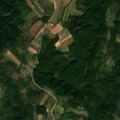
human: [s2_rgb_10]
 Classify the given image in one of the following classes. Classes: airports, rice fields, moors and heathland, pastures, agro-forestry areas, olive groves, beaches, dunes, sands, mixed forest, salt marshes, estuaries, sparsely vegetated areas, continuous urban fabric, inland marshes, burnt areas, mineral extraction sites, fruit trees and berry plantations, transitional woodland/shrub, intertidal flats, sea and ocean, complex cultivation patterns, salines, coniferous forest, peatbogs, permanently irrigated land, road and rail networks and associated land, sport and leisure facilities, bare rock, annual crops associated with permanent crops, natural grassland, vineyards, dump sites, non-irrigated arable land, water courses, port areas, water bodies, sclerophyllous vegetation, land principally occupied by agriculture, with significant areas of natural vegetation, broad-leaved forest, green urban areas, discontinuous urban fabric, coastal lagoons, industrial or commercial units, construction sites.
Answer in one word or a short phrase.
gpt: complex cultivation patterns, broad-leaved forest, transitional woodland/shrub